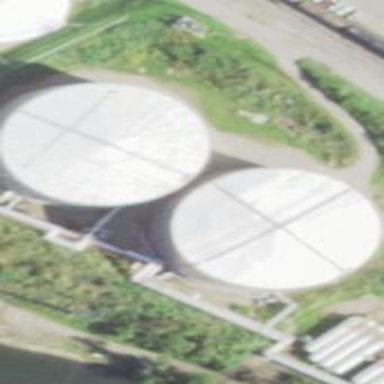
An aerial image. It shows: Building with storage tank.